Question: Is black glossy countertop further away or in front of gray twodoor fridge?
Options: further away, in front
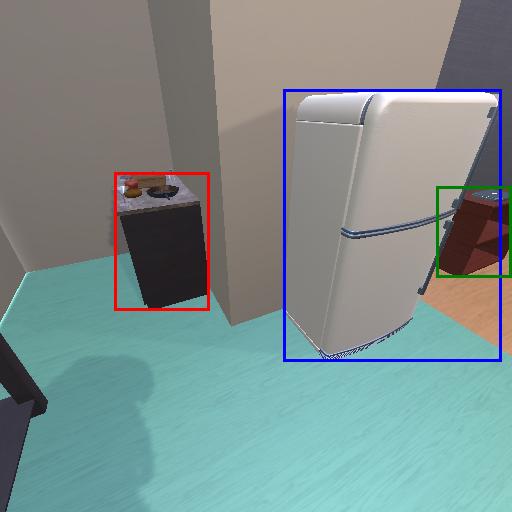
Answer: further away